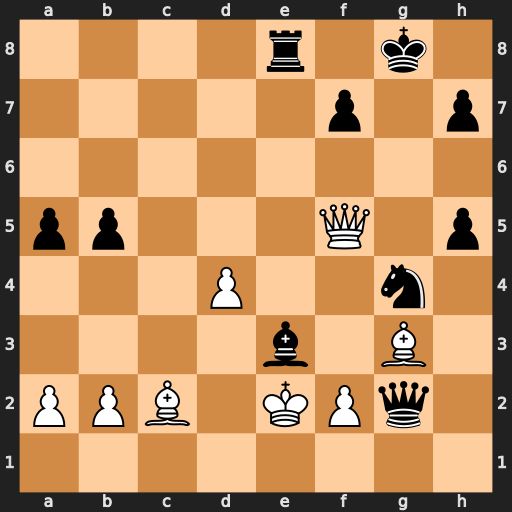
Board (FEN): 4r1k1/5p1p/8/pp3Q1p/3P2n1/4b1B1/PPB1KPq1/8
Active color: w
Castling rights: -
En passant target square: -
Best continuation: Qxh7+ Kf8 Bd6+ Re7 Qh8#